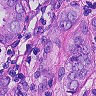
Metastatic tissue present: yes